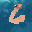
Label: 6